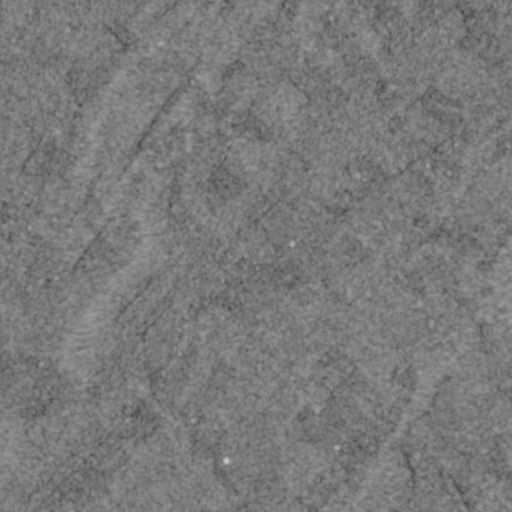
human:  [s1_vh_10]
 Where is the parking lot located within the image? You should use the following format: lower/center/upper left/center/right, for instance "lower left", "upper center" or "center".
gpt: The parking lot is located in the lower center of the image.
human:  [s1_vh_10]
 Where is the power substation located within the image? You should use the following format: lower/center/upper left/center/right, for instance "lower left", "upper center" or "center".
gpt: The power substation is located in the lower left of the image.
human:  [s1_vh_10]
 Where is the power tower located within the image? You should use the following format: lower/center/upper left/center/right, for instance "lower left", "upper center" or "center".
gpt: The power tower is located in the upper of the image.
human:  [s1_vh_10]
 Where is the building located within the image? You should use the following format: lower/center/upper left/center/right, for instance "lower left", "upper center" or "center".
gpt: The building is located in the lower center of the image.
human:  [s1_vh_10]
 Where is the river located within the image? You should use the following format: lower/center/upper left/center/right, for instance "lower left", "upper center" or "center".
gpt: The river is located in the upper of the image.
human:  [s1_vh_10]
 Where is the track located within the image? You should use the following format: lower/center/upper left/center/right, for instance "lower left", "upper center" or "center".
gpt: There is no track in the image.

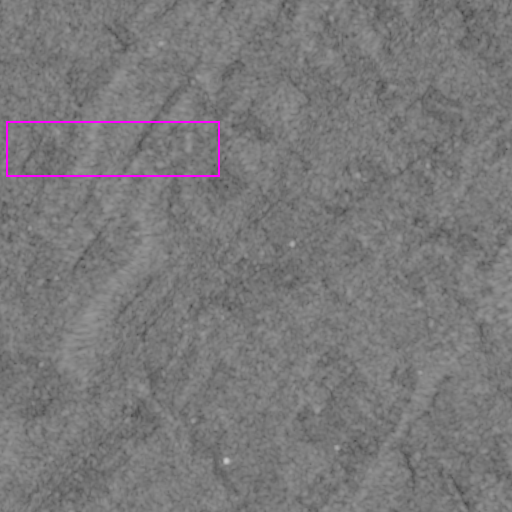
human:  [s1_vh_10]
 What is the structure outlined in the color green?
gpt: There is no green outline.
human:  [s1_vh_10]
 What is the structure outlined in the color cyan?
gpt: There is no structure outlined in cyan.